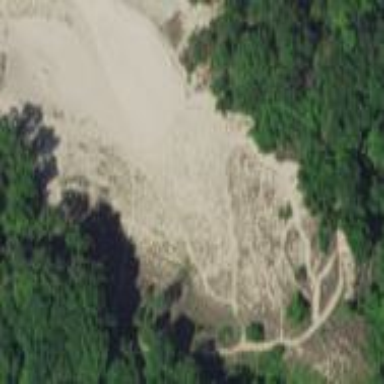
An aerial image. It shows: Natural dune.